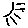
Label: sun